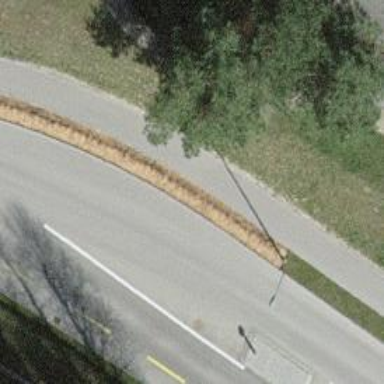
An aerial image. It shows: Sidewalk with public transport platform.